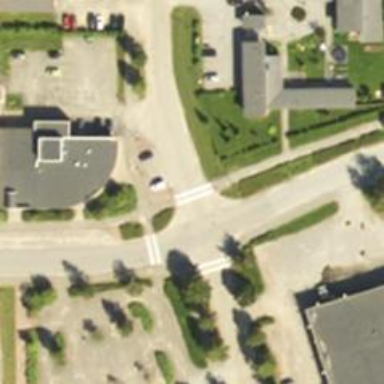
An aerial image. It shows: Marked road crossing.